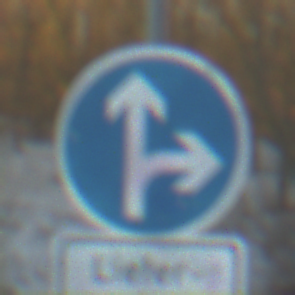
Verkehrszeichen: VorgeschriebeneFahrtrichtungGeradeausOderRechts
Zusatzzeichen unten: BesondereFahrzeugeUndTransportgueter5
Umgebung: Outdoor, Nature
Tageszeit: SunriseSunset
Wetter: Clear
Licht: Natural
Jahreszeit: Winter
Kontrast: LowContrast